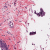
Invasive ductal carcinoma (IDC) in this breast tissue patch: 0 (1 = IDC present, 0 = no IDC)